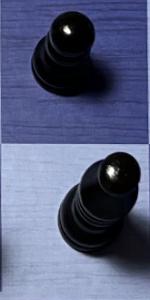
Label: Bishop_Black